Question: I have a C# console app in Visual Studio 2010 that I can run just fine. When I attempt to run the process in debug mode, I am presented with the following error:

I have tried searching for any information, but I haven't been able to find anything. Can anyone provide clues as to why I can't run this with the debugger?
EDIT: I should clarify that I have been able to successfully debug a console app previously, this is a new situation.
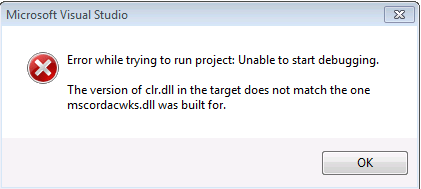
Answer: From what I can tell when I'm able to reproduce this error, it is caused by being in the middle of installing Windows updates. So, running updates, then postponing a reboot, then attempting to debug code is what was putting me in this broken state.